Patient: sex F, age 61
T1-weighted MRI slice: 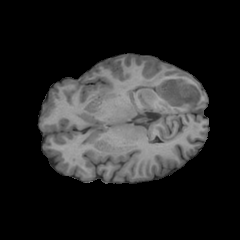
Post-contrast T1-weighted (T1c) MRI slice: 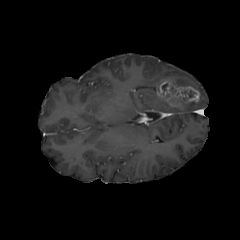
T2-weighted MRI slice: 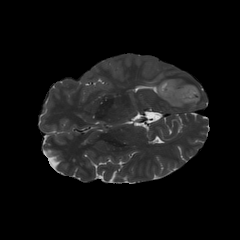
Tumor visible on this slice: yes
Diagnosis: Glioblastoma, IDH-wildtype
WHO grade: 4